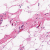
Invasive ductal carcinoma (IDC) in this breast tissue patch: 0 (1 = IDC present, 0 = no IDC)